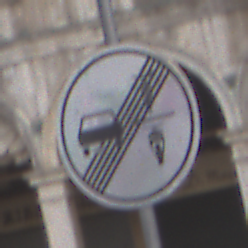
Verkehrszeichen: EndeVerbotUeberholenEinspurigeFahrzeuge
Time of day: SunriseSunset
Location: Outdoor (Urban)
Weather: PartlyCloudy
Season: NotSpecified
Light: Natural